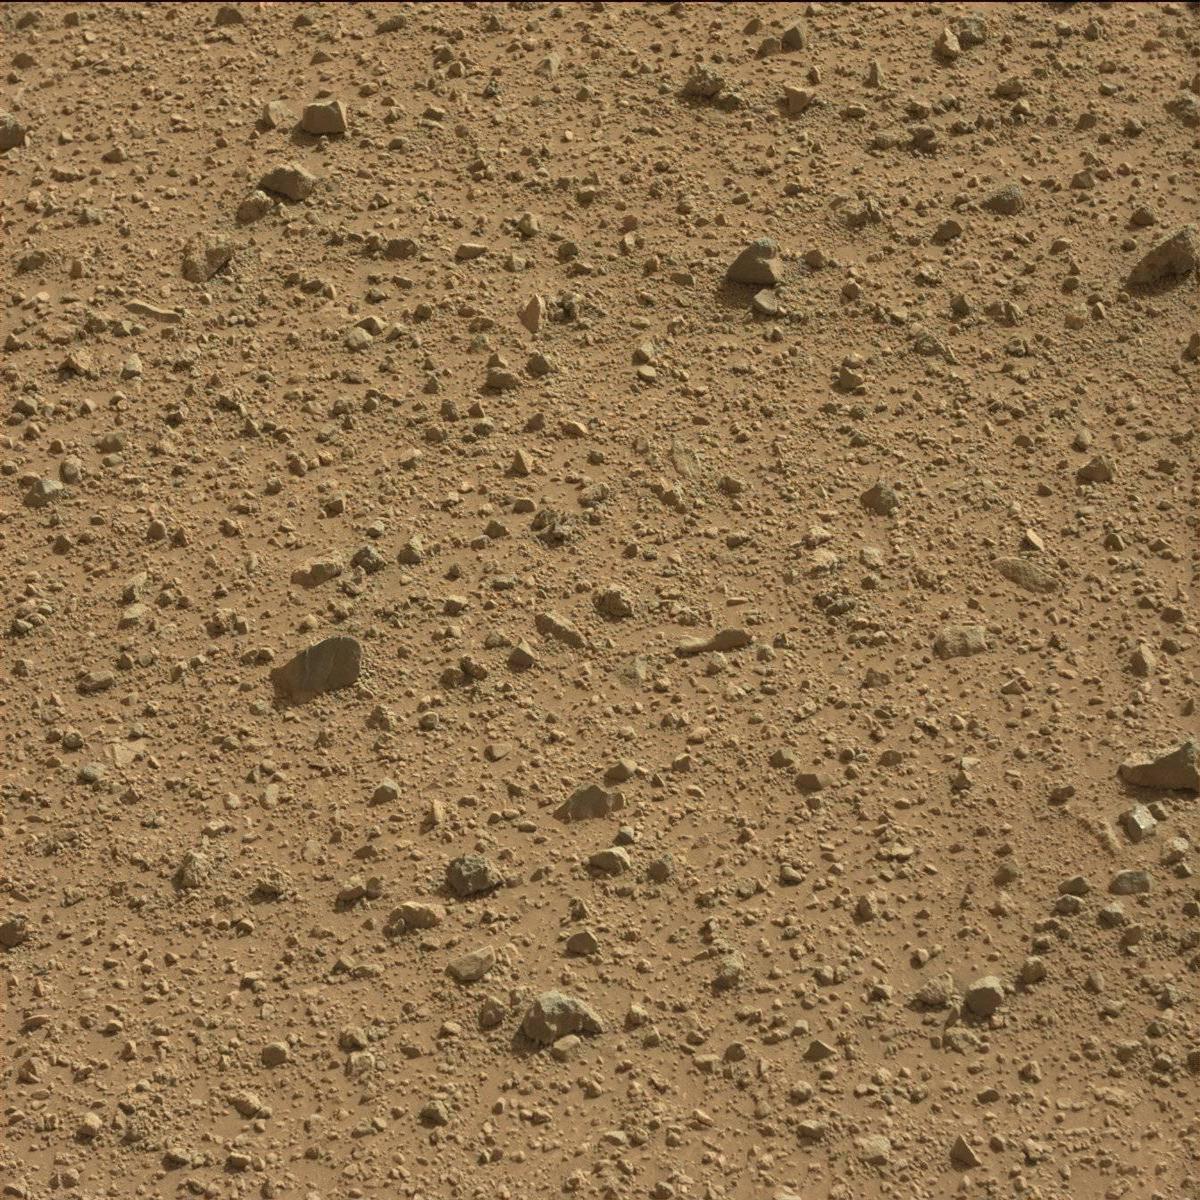
Terrain classes present: Bedrock, Rock, Sand / Soil